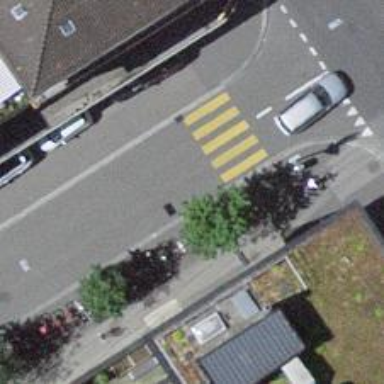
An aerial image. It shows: Bicycle rental service.